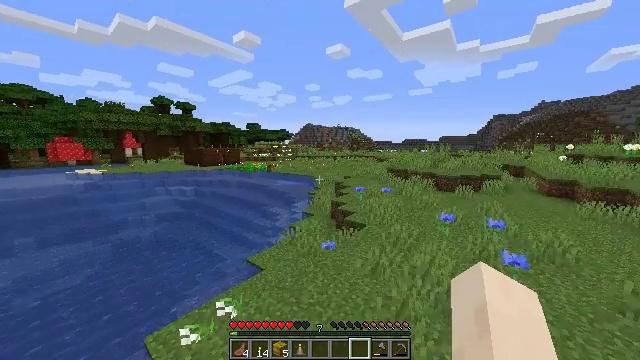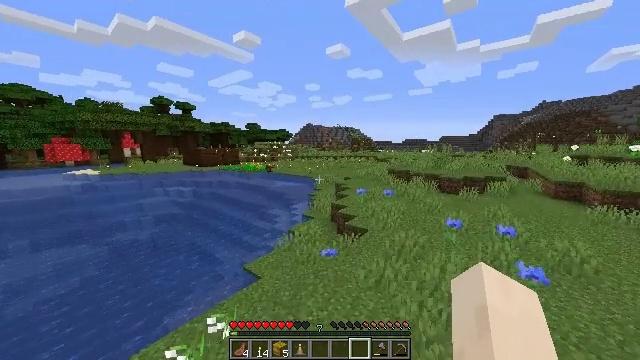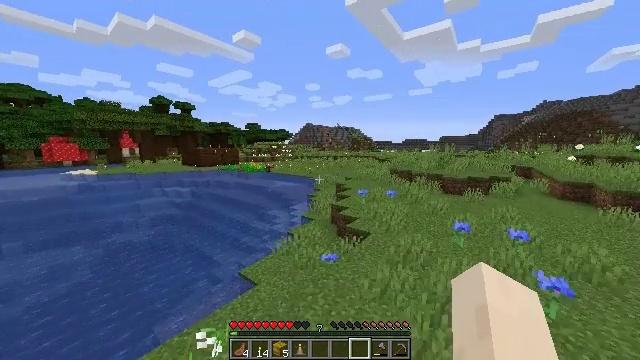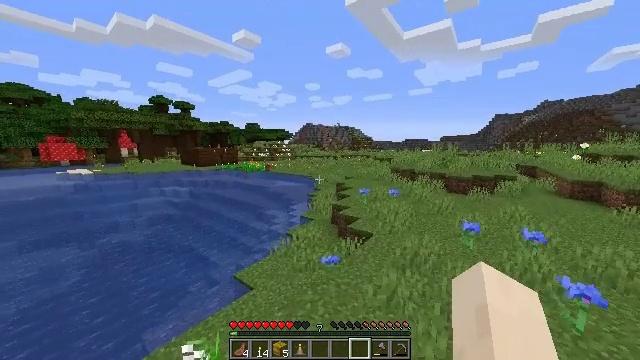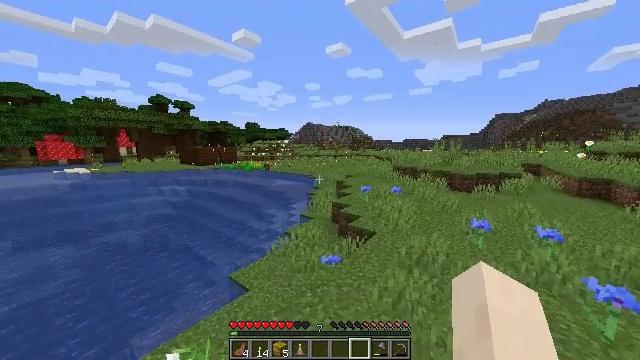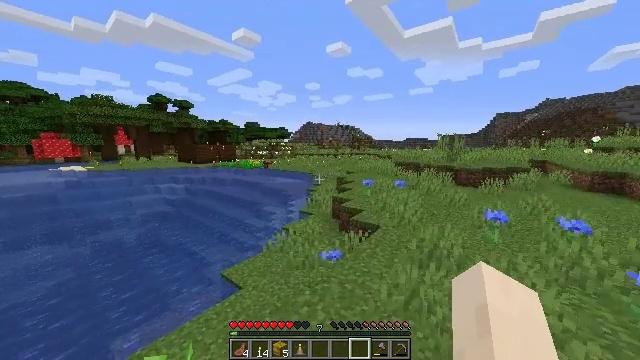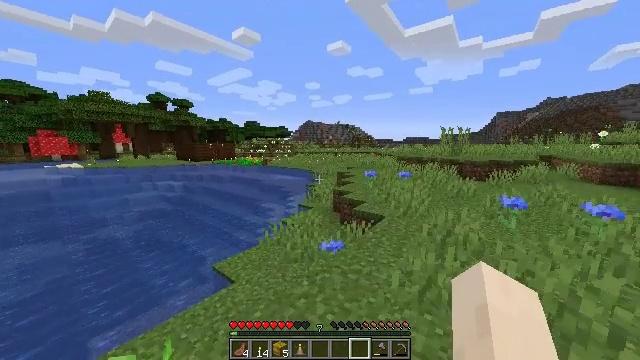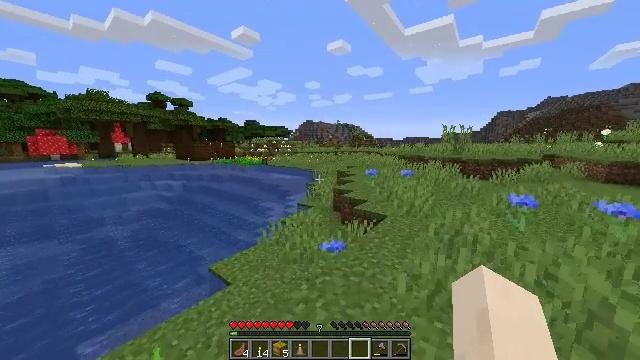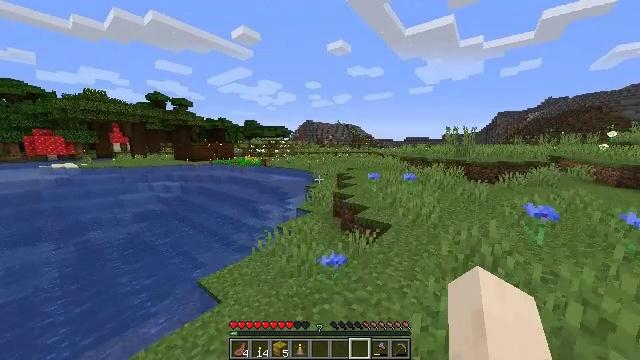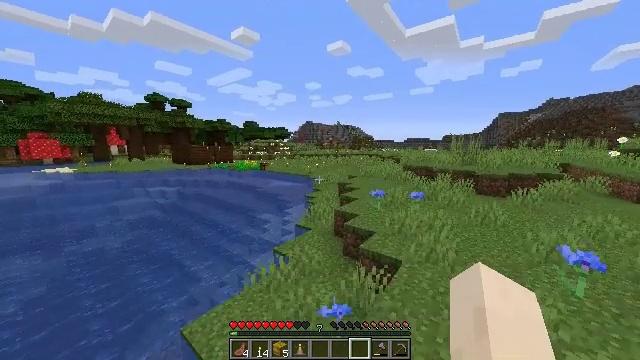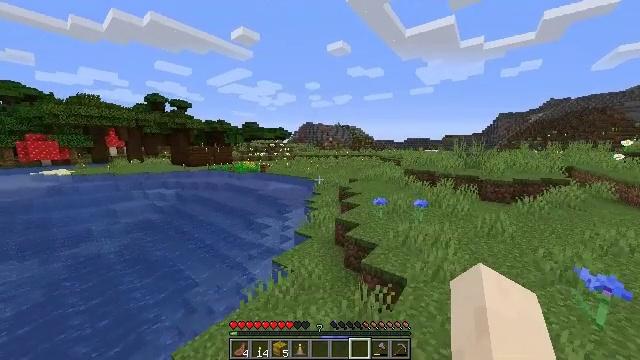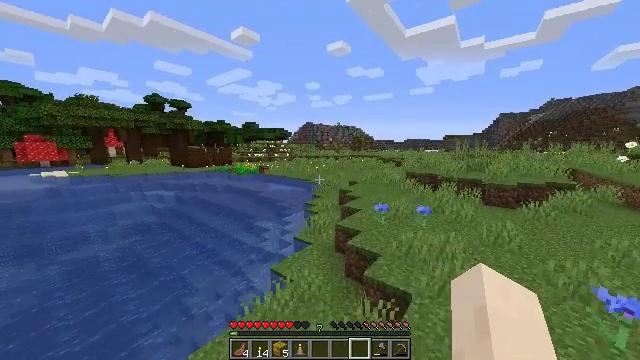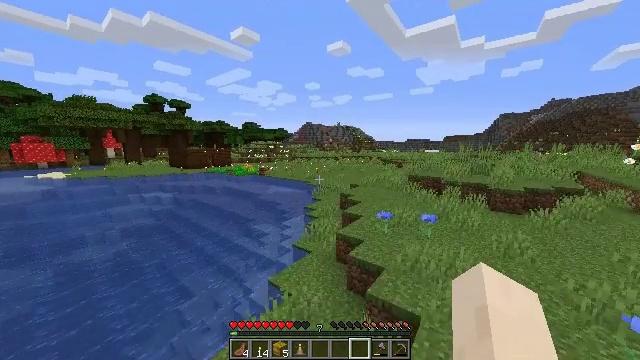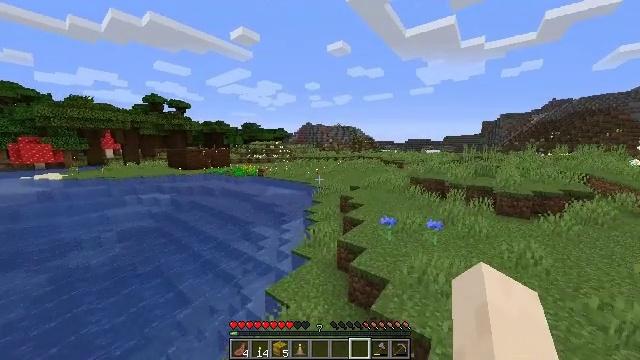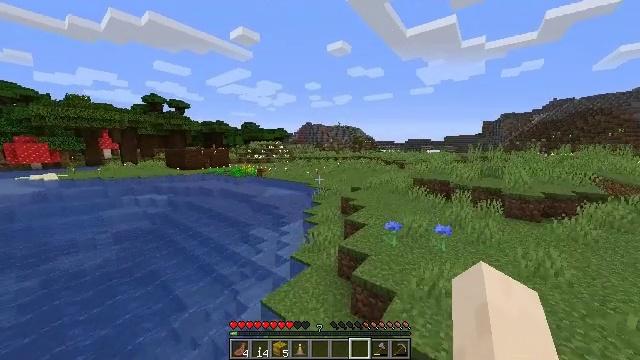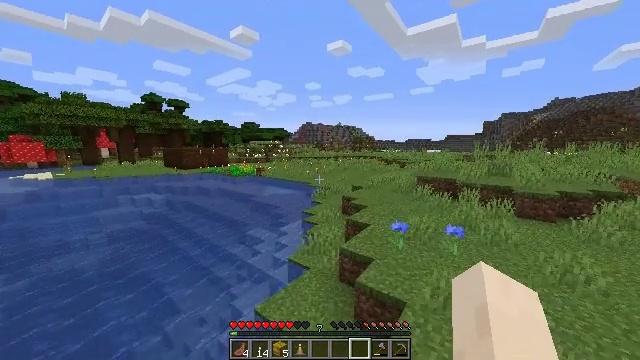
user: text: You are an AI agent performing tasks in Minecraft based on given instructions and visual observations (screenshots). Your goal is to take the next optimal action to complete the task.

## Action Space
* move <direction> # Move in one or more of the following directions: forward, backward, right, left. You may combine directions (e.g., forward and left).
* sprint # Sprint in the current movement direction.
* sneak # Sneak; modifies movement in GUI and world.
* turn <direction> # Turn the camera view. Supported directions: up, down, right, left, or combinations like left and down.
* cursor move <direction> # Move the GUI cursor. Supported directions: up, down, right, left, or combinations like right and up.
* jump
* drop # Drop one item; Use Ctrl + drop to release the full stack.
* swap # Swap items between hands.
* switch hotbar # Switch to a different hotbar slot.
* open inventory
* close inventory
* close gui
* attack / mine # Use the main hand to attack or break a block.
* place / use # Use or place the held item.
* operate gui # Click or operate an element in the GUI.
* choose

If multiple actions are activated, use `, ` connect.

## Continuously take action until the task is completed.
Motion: motion action
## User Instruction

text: Craft a dark oak pressure plate with the crafting table.
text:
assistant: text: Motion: move forward, sprint, jump
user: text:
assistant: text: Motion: move forward, sprint, jump
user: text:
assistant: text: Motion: move forward, sprint, jump
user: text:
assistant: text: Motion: move forward, sprint, jump
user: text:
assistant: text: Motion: move forward, sprint, jump
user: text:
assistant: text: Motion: move forward, sprint, jump
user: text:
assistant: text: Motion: move forward, sprint, jump
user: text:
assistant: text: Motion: move forward, sprint, jump
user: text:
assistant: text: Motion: move forward, sprint, jump
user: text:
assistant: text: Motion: move forward, sprint, jump
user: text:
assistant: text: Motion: move forward, sprint, jump
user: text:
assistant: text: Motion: move forward, sprint, jump
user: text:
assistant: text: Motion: move forward, sprint, jump
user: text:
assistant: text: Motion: move forward, sprint, jump
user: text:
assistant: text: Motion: move forward, sprint, jump
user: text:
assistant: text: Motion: move forward, sprint, jump
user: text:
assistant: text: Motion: move forward, sprint, jump
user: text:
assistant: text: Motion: move forward and move left, sprint, turn left, jump
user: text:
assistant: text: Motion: move forward and move left, sprint, jump
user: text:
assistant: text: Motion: move forward and move left, sprint, jump
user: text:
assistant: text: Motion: move forward, sprint, jump
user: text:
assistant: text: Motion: move forward, sprint, jump
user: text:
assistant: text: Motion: move forward, sprint, jump
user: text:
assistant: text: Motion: move forward, sprint, jump
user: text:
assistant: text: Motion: move forward, sprint, jump
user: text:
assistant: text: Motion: move forward, sprint, jump
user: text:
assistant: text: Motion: move forward, sprint, jump
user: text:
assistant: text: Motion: move forward and move right, sprint, turn right, jump
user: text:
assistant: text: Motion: move forward and move right, sprint, jump
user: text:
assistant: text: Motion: move forward, sprint, jump